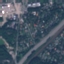
Land use / land cover class: Highway